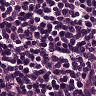
Metastatic tissue present: no